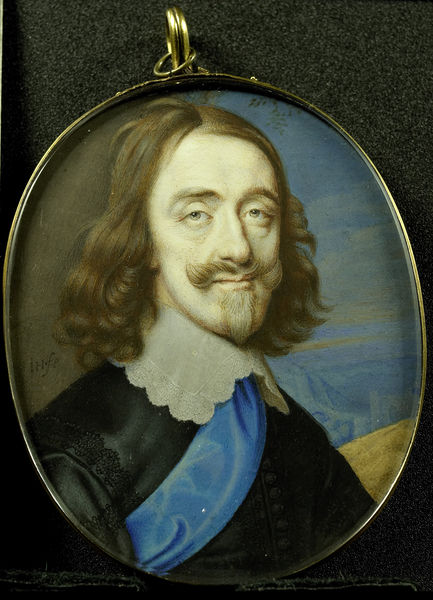
Titel: Karel I (1600-49), koning van Engeland
Künstler: John Hoskins
Standort: Amsterdam
Institution: Rijksmuseum
Schlagwörter: blau, himmel, mann, weiß, landschaft, braun, fenster, frisur, haar, mund, nase, schwarz, ausblick, blick, alt, bart, schnurrbart, wand, augen, gesicht, kragen, spitze, bildnis, halskrause, herr, portrait, porträt, gewand, gold, haare, adel, brustbild, locken, seide, oval, schärpe, backen, berge, kette, metall, knöpfe, medaillon, dreiviertel, scharz, hässlich, scherpe, spitzbart, anhänger, medallion, spitzenkragen, van dyck, medaille, email, medaillons, oese, medalion, 1700, brustbnild, miniaturbild, bildnismedaillon, infe, schlupflieder